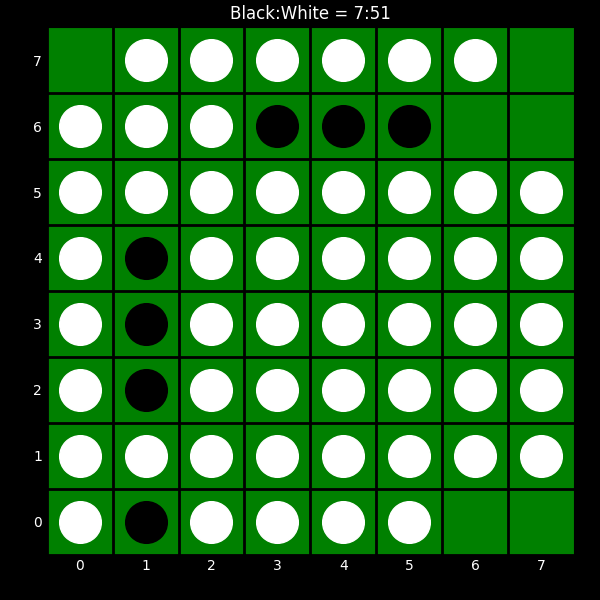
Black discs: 7
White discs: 51